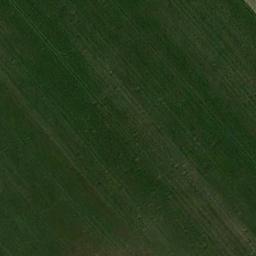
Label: meadow